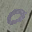
Label: 0